Question: I get Instrument tools in XCode 4 report memory leaks from ASIHttpRequest... I didn't be able to figure out the problem, turned our I commented out all my code to handle the result and make the function like below, but xcode still report the same memory leak...
This method is called everytime when I click a button, and I will see more memory leak happen every time when I hit the button. :(
'''
- (void) loadData
{
// no data set, we need to load ourself
NSURL *url = [self getDataUrl];
ASIHTTPRequest *request = [ASIHTTPRequest requestWithURL:url];
////////////////////////////////////////////////////////////////////
// set cache policy
//
// always store data in cache
[request setCacheStoragePolicy:ASICachePermanentlyCacheStoragePolicy];
// Always ask the server if there is new content available,
// If the request fails, use data from the cache even if it should have expired.
[request setCachePolicy:ASIAskServerIfModifiedWhenStaleCachePolicy|ASIFallbackToCacheIfLoadFailsCachePolicy];
[request setCompletionBlock:^{
NSLog(@"[http request] finishing %@", url);
[self dataDidLoadSuccess];
}];
[request setFailedBlock:^{
NSError *error = [request error];
NSLog(@"[http request]Failed to perform request to %@: %@", url, error);
[self dataDidLoadFail:error];
}];
[request startAsynchronous];
}
'''
---
Following is copied from Instrument detected leaks (only a part):
'''
Leaked Object # Address Size Responsible Library Responsible Frame
__NSMallocBlock__,2 < multiple > 64 Bytes UIKit -[UIViewController view]
NSCFString,2 < multiple > 64 Bytes CFNetwork HTTPMessage::parseHeadersFromData()
GeneralBlock-16,2 < multiple > 32 Bytes Foundation -[NSThread main]
NSRecursiveLock,2 < multiple > 160 Bytes Foundation +[NSRecursiveLock allocWithZone:]
NSConcreteMutableData,2 < multiple > 64 Bytes Foundation +[NSMutableData(NSMutableData) allocWithZone:]
__NSArrayM,2 < multiple > 64 Bytes UIKit -[UIViewController view]
__NSMallocBlock__,2 < multiple > 64 Bytes UIKit -[UIViewController view]
__NSArrayM,2 < multiple > 64 Bytes Foundation +[NSHTTPCookie _cf2nsCookies:]
__NSOperationInternal,2 < multiple > 288 Bytes Foundation -[NSOperation init]
NSCFString, 0xb35fdc0 16 Bytes CFNetwork createCapitalizedHeaderString
NSCFString, 0xb35fda0 32 Bytes CFNetwork HTTPMessage::extractResponseStatusLine(unsigned char const*, long)
GeneralBlock-32, 0xb35cd10 32 Bytes CFNetwork HTTPMessage::internalSetHeader(__CFString const*, __CFString const*, long)
__NSCFArray, 0xb35c550 32 Bytes CFNetwork HTTPReadStream::streamEvent(unsigned long)
GeneralBlock-48, 0xb35c520 48 Bytes CFNetwork HTTPReadStream::startRequest(CFStreamError*)
GeneralBlock-16, 0xb35c440 16 Bytes CFNetwork HTTPReadStream::startRequest(CFStreamError*)
__NSCFInputStream, 0xb35c420 32 Bytes CFNetwork HTTPReadStream::startRequest(CFStreamError*)
GeneralBlock-32, 0xb35ba80 32 Bytes CFNetwork HTTPReadStream::constructProxyList(CFStreamError*)
__NSCFArray, 0xb35ba60 32 Bytes CFNetwork HTTPReadStream::constructProxyList(CFStreamError*)
GeneralBlock-48, 0xb35ba10 48 Bytes CFNetwork HTTPMessage::initialize(HTTPMessage*)
CFHTTPMessage, 0xb35b950 80 Bytes CFNetwork HTTPReadStream::streamOpen(__CFReadStream*, CFStreamError*, unsigned char*)
GeneralBlock-48, 0xb35b920 48 Bytes Foundation -[NSThread main]
__NSCFArray, 0xb35b900 32 Bytes CFNetwork HTTPMessage::initialize(HTTPMessage*)
__NSCFArray, 0xb35b8e0 32 Bytes Foundation -[NSThread main]
__NSCFArray, 0xb35b8c0 32 Bytes CFNetwork HTTPReadStream::startRequest(CFStreamError*)
GeneralBlock-48, 0xb35b610 48 Bytes Foundation -[NSThread main]
GeneralBlock-16, 0xb35b5f0 16 Bytes CFNetwork HTTPReadStream::streamSetProperty(__CFReadStream*, __CFString const*, void const*)
GeneralBlock-32, 0xb35b5d0 32 Bytes Foundation -[NSThread main]
GeneralBlock-32, 0xb35b5b0 32 Bytes Foundation -[NSThread main]
NSCFString, 0xb35b590 32 Bytes Foundation -[NSURL(NSURL) host]
GeneralBlock-16, 0xb35b570 16 Bytes CFNetwork HTTPReadStream::streamSetProperty(__CFReadStream*, __CFString const*, void const*)
__NSCFDictionary, 0xb35b540 48 Bytes Foundation -[NSThread main]
__NSCFDictionary, 0xb35b490 48 Bytes CFNetwork
'''

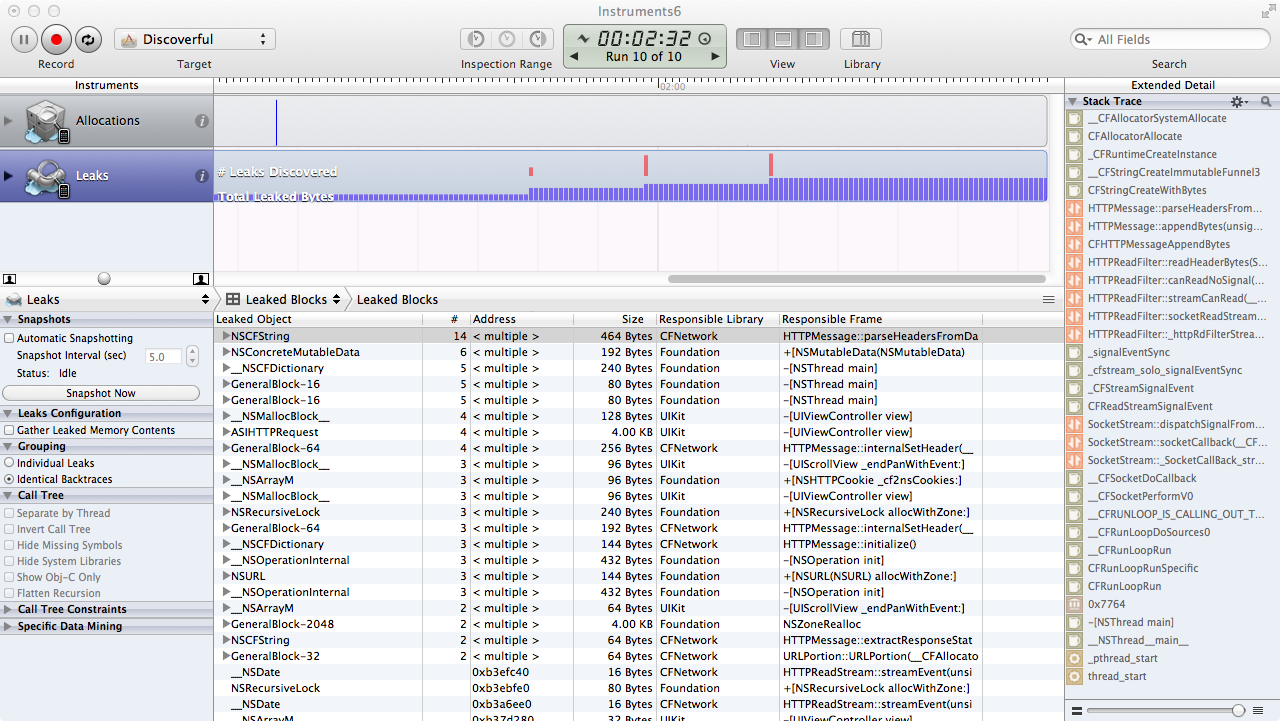
Answer: I'm not sure if this is the problem you're having or not, but to quote <URL> :
'''
__block ASIHTTPRequest *request = [ASIHTTPRequest requestWithURL:url];
'''
> Note the use of the __block qualifier when we declare the request,
this is important! It tells the block not to retain the request, which
is important in preventing a retain-cycle, since the request will
always retain the block.
So try adding the __block qualifier, and retest and see if you still have the problem...